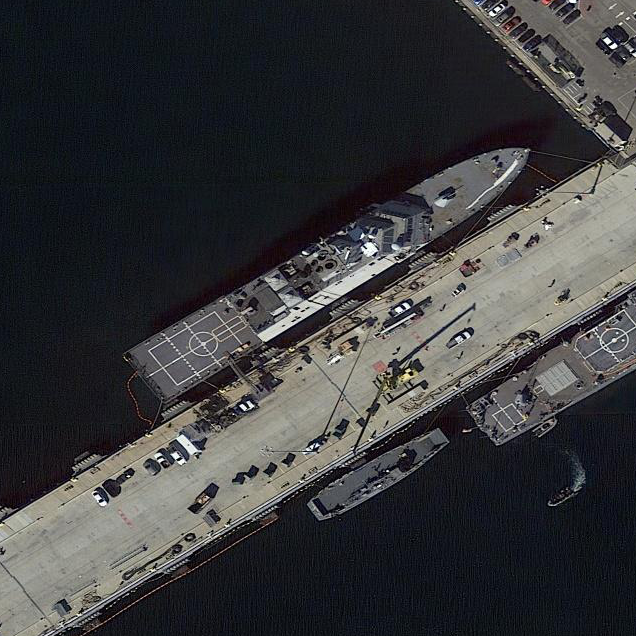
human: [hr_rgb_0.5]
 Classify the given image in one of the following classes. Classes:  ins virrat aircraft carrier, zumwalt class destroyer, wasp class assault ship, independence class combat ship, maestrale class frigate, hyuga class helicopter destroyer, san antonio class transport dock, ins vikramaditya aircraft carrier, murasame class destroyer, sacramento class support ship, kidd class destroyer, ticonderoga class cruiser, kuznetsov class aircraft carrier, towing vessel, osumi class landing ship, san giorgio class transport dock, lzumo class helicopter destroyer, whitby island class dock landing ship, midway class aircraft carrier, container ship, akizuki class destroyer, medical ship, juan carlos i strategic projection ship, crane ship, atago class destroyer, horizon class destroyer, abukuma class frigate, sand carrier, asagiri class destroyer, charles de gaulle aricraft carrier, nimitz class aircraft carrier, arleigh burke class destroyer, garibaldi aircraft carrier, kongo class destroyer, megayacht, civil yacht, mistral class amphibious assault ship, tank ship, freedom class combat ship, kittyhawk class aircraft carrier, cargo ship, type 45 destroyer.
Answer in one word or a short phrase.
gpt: Freedom class combat ship